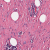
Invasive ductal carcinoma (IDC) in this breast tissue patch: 0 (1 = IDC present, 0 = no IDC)